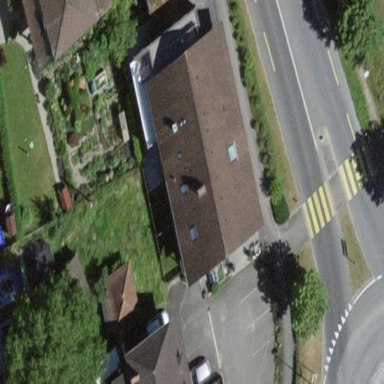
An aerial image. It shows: Gabled building.